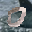
Label: 0